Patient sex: F
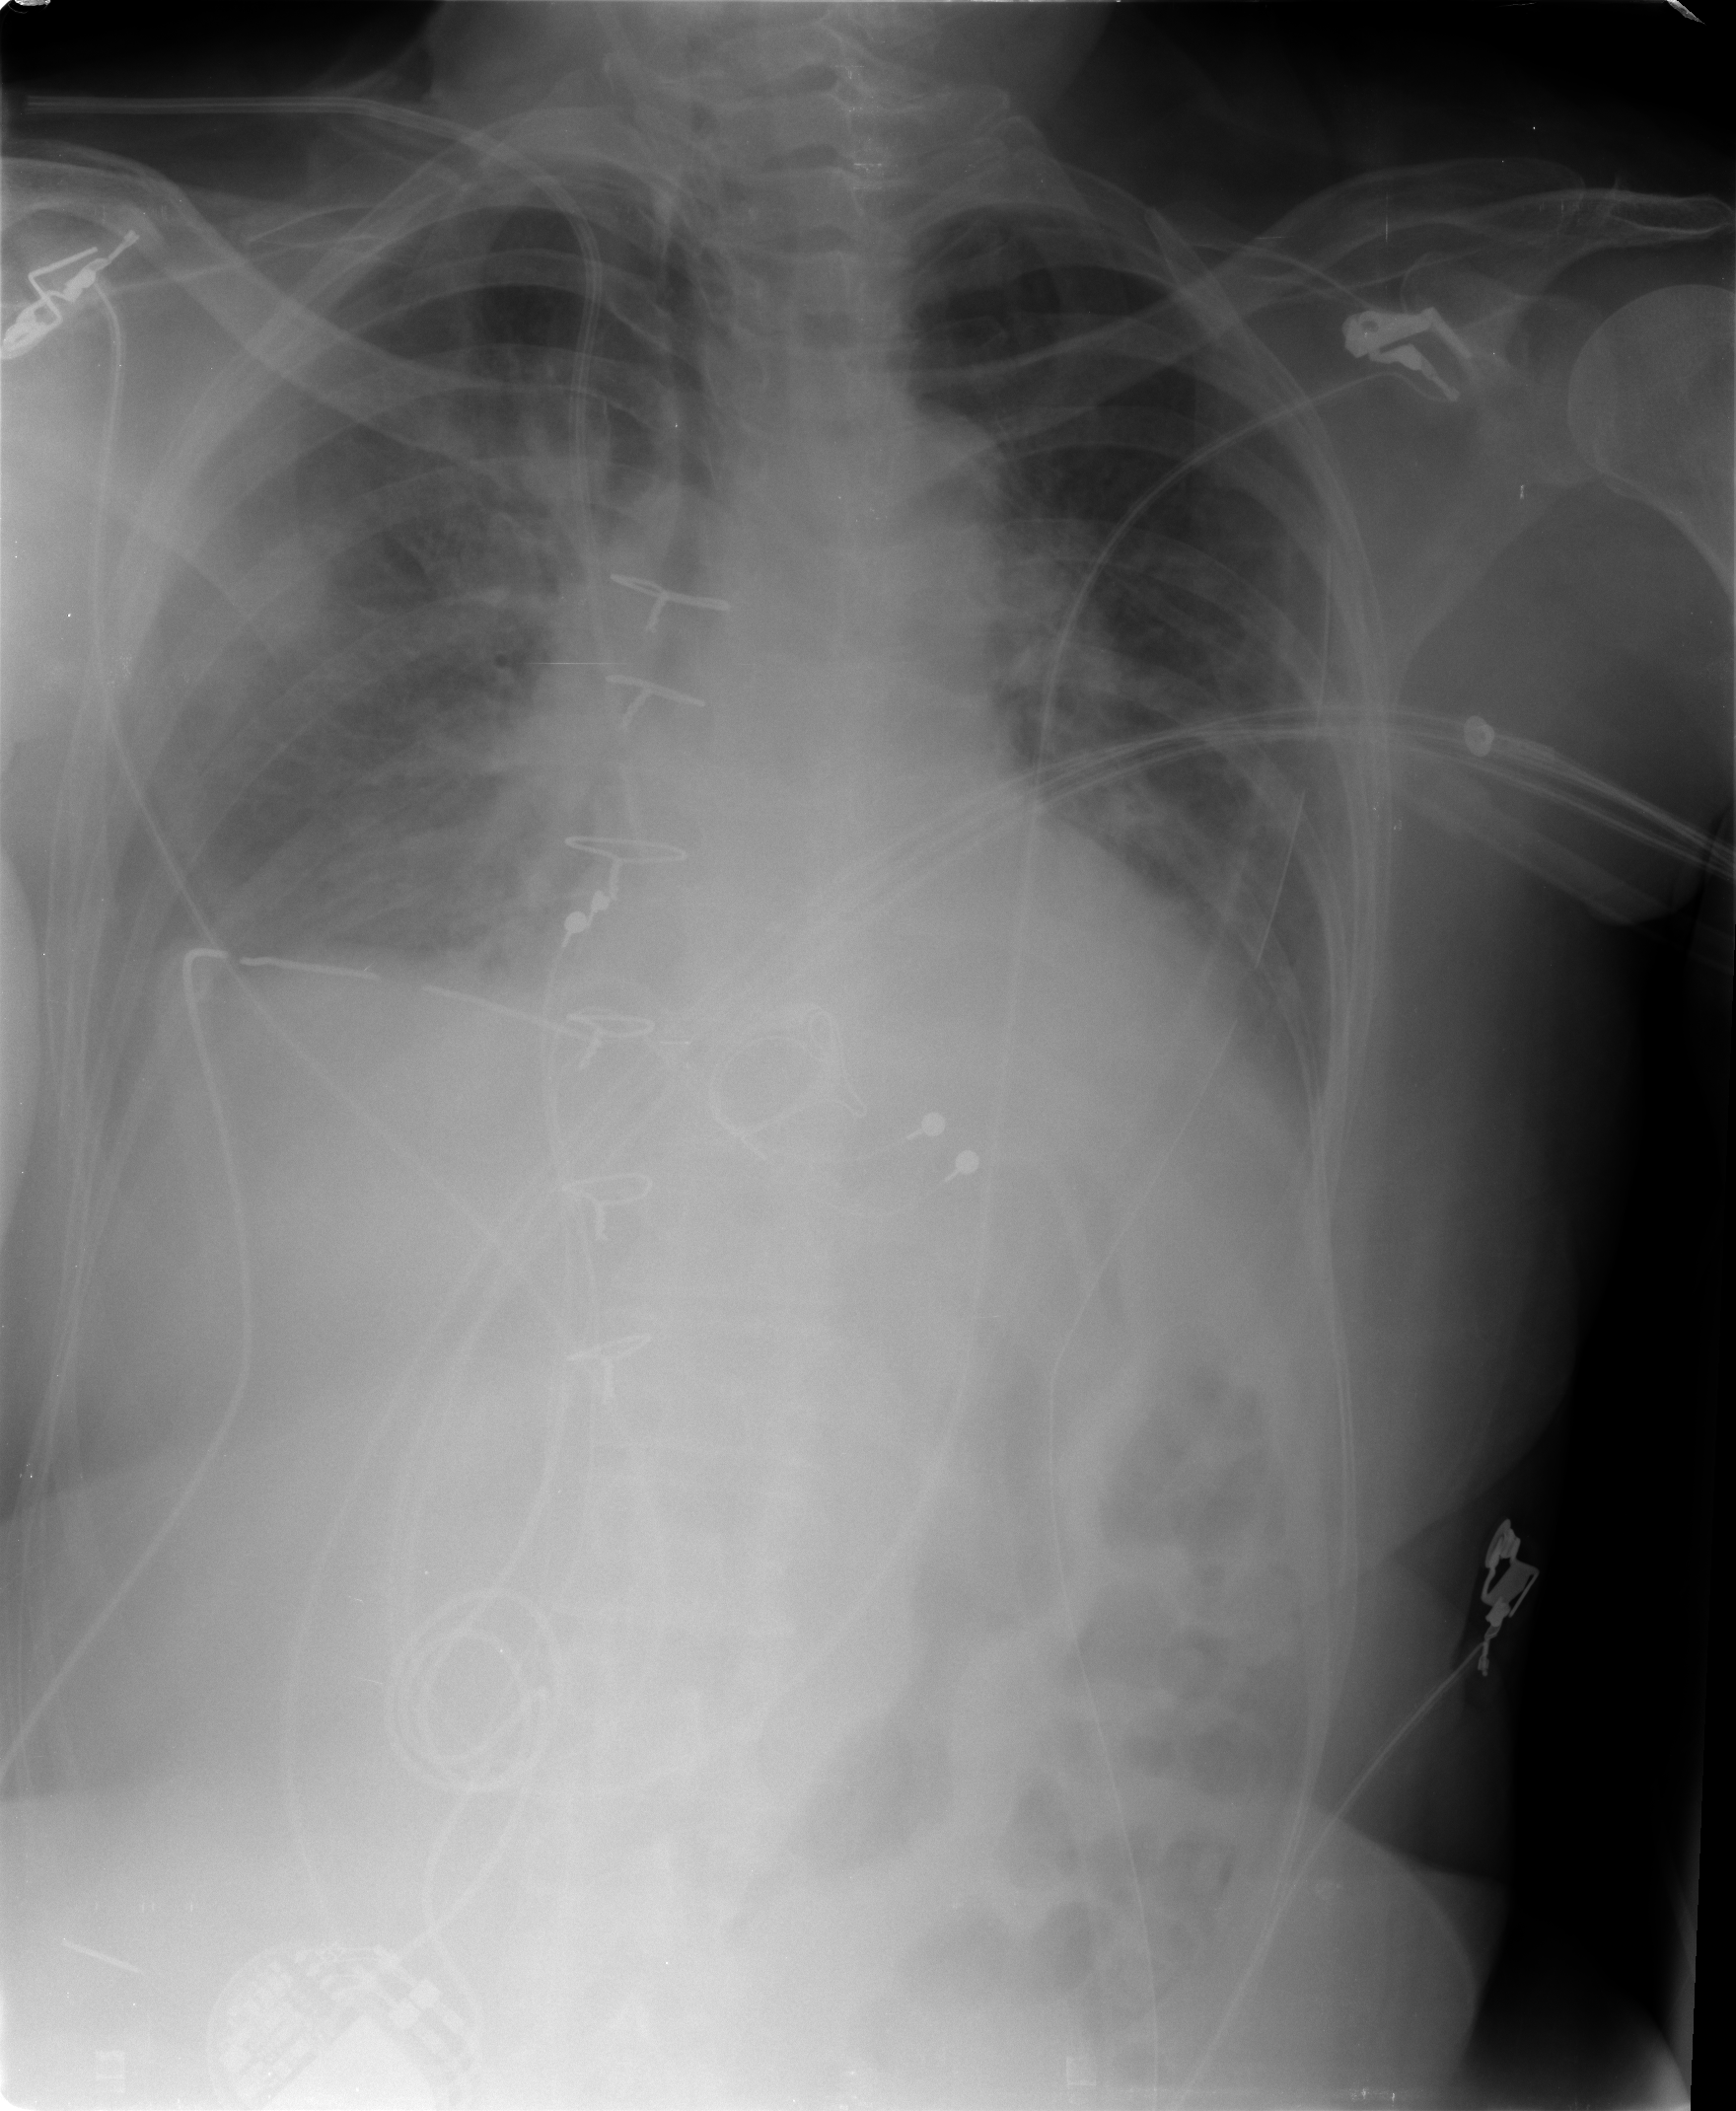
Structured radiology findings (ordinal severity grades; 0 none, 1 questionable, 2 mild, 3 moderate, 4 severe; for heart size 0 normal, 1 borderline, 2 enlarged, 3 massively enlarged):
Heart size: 1
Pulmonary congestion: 3
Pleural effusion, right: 2
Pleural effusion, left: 1
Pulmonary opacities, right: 2
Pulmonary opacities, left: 0
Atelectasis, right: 2
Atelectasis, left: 1